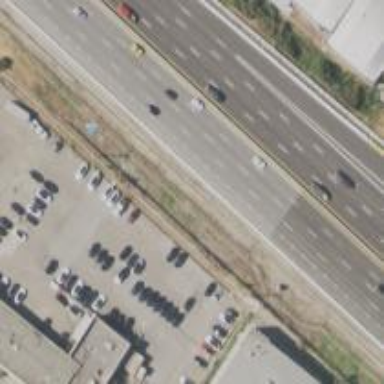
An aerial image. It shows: Motorway.